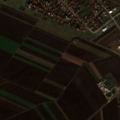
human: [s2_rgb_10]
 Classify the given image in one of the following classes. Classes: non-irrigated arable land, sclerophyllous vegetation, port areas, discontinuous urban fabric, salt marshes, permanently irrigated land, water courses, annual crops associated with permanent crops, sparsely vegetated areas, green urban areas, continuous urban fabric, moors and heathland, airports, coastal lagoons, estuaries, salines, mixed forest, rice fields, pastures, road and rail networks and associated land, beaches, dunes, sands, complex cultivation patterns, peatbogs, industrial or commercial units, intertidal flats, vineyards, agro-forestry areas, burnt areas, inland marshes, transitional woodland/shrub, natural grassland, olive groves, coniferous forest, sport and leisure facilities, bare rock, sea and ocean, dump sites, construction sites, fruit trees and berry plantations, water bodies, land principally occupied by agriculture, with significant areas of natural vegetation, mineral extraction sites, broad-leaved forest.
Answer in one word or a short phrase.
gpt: discontinuous urban fabric, non-irrigated arable land, land principally occupied by agriculture, with significant areas of natural vegetation